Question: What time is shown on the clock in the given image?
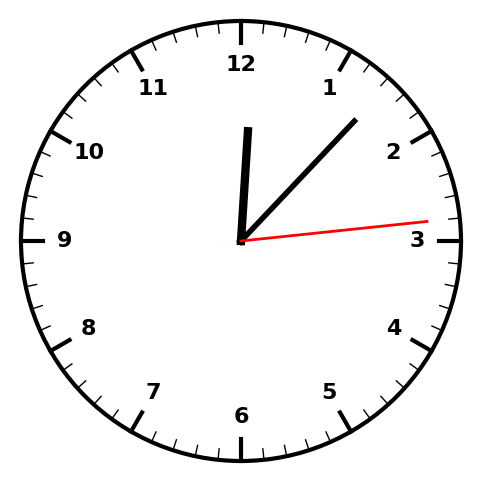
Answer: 12:07:14